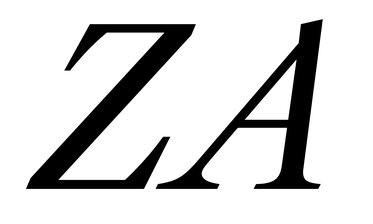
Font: LibreCaslonText-Italic_Italic